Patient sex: M
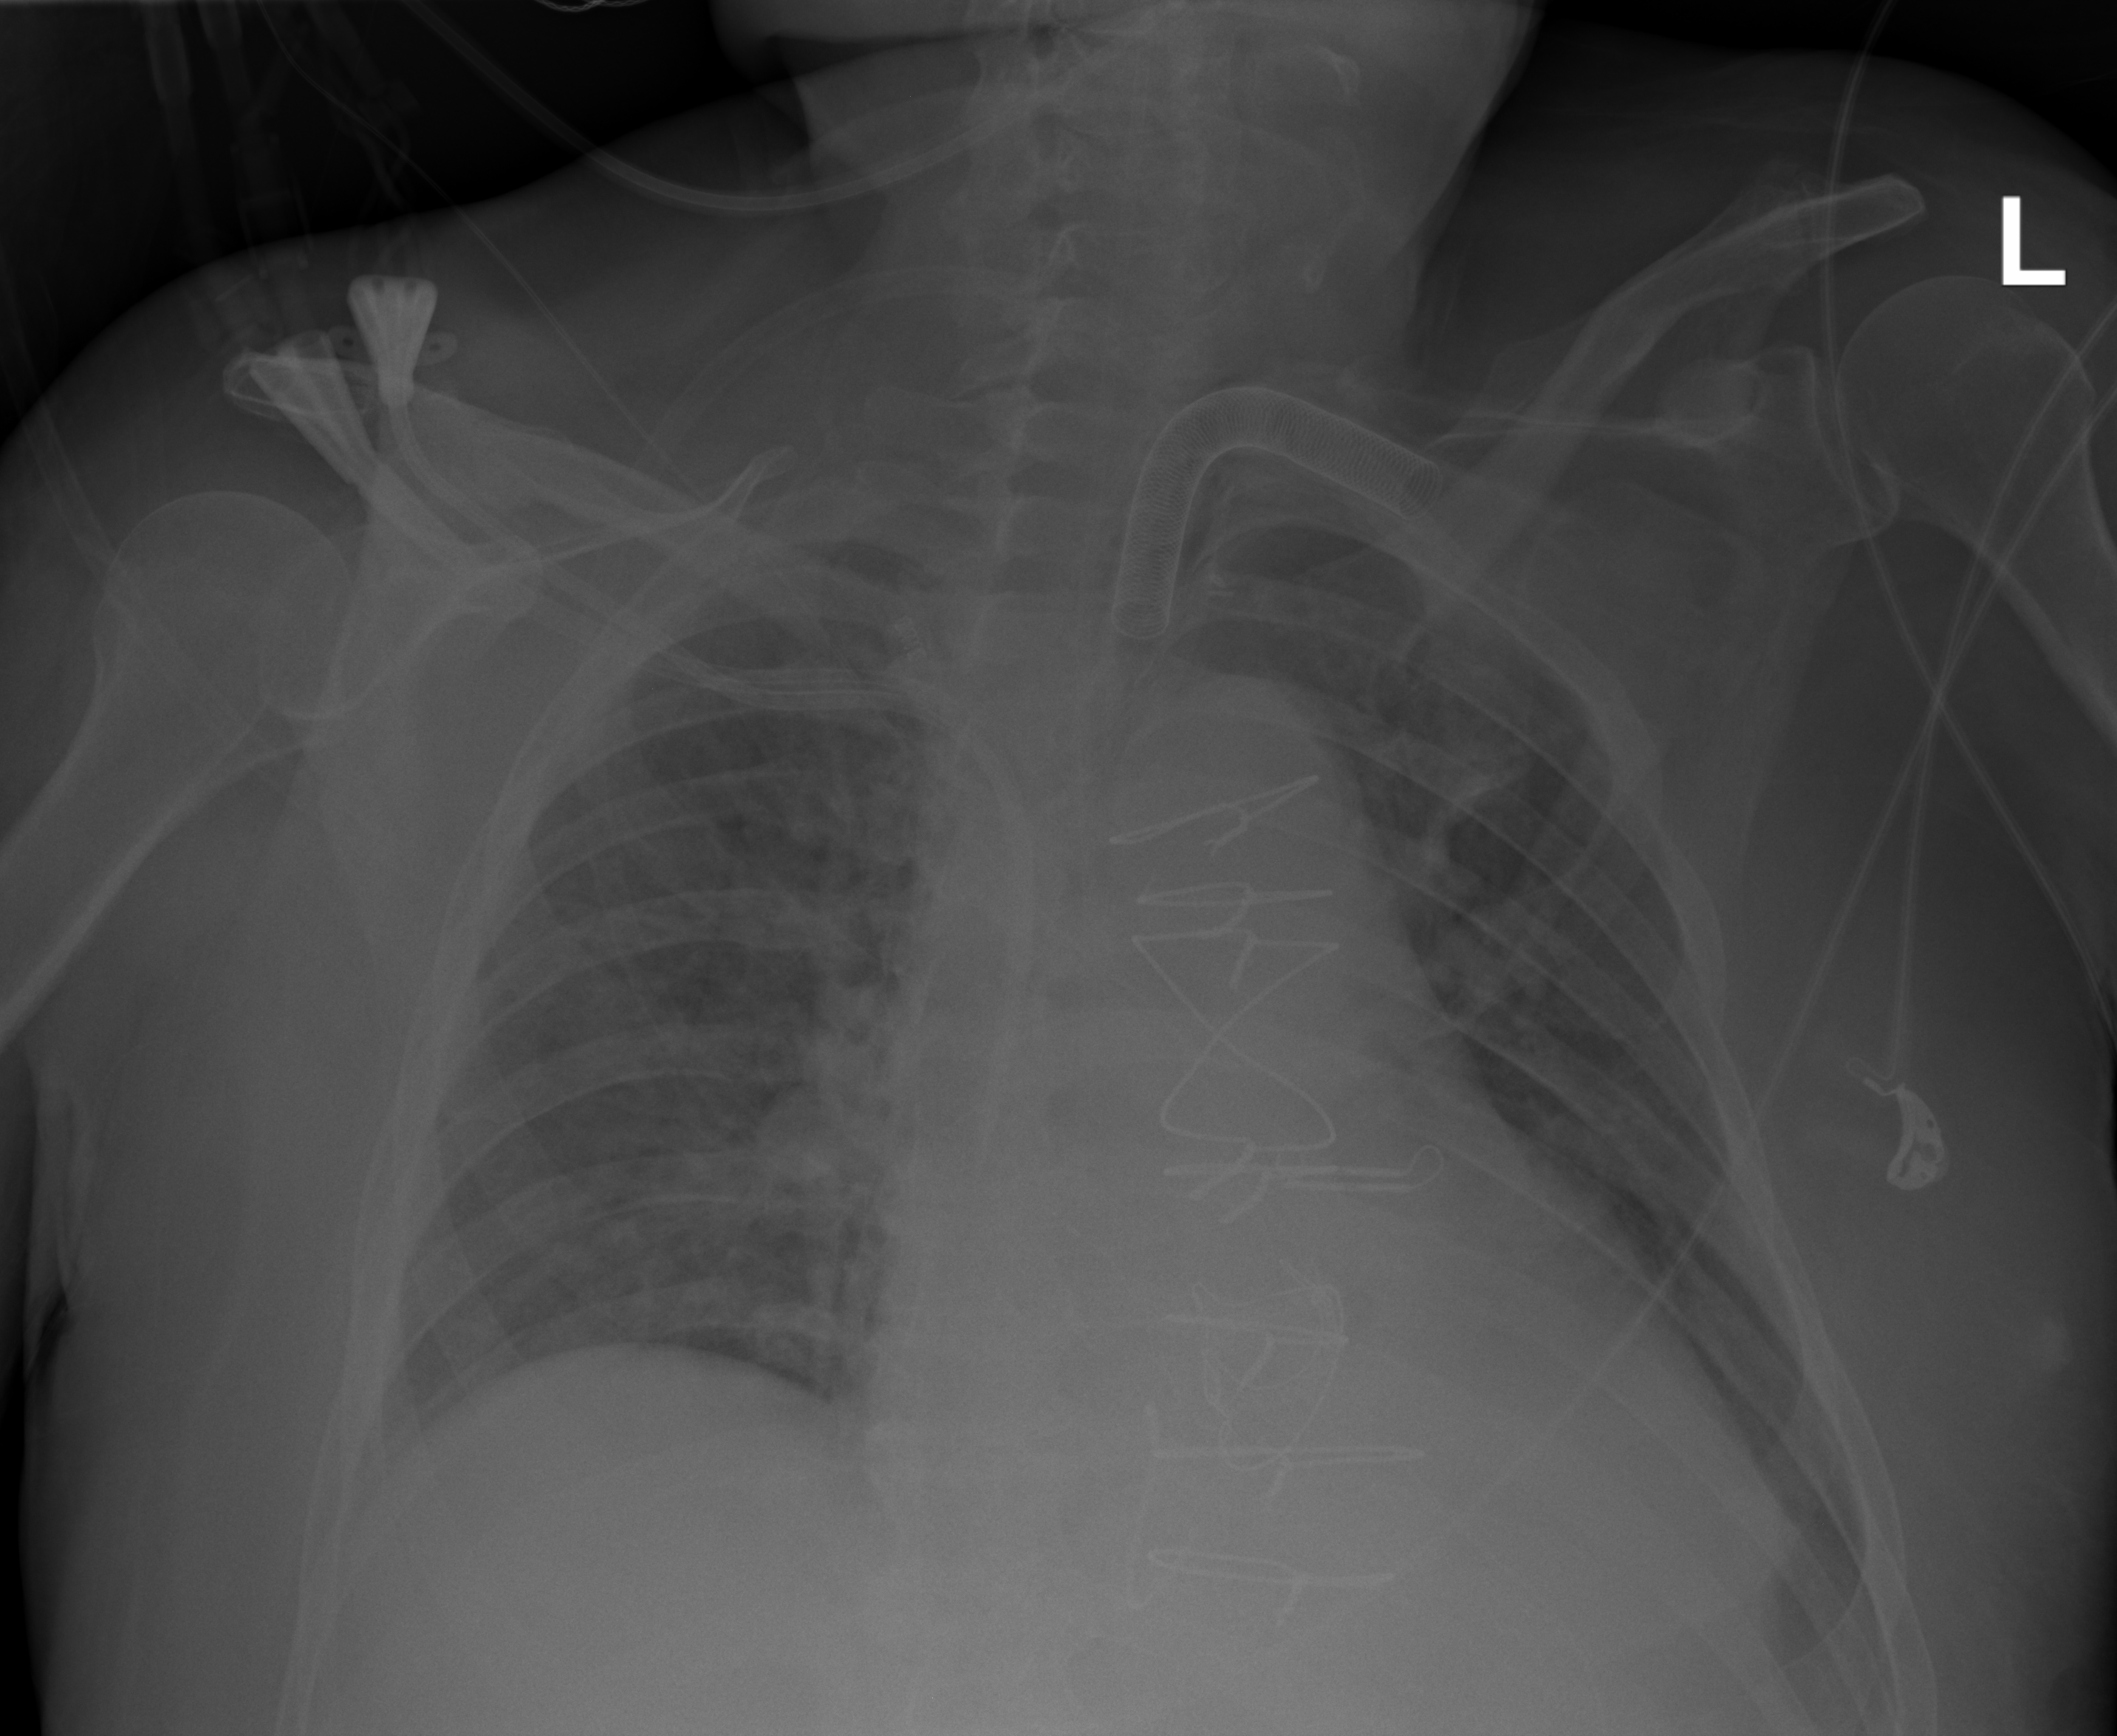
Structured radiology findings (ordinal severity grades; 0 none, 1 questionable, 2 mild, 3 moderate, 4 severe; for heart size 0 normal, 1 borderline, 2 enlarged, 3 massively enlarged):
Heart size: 2
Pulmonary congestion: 2
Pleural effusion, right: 1
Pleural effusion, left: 2
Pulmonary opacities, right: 1
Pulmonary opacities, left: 1
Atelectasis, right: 2
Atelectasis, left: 2